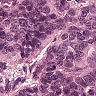
Metastatic tissue present: yes